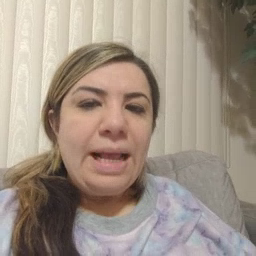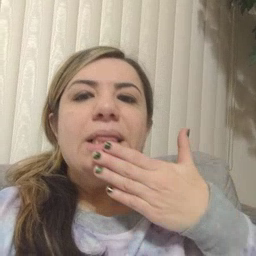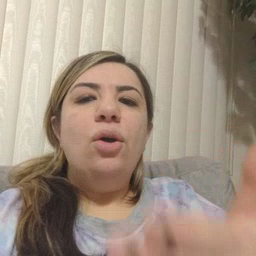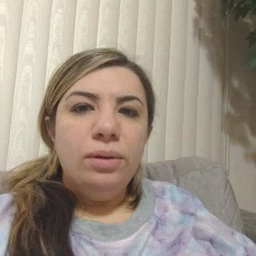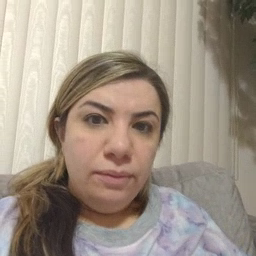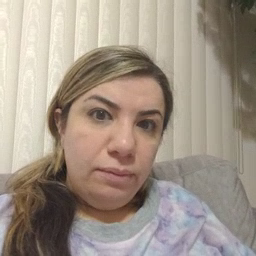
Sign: thankyou